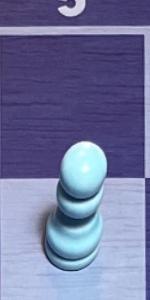
Label: Pawn_White